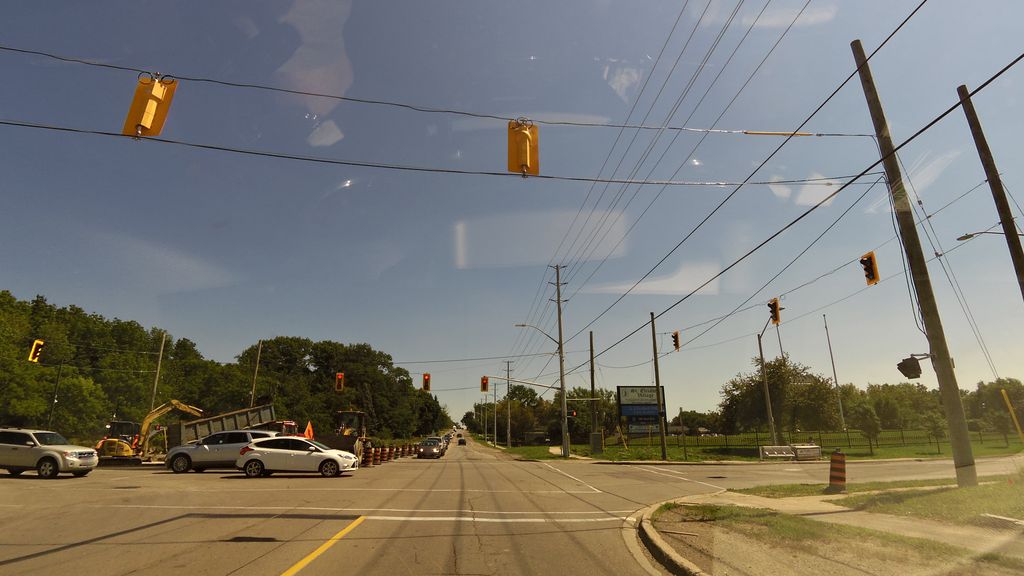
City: hamilton